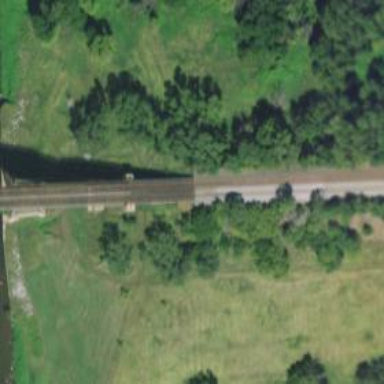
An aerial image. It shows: Bridge over railway line.